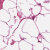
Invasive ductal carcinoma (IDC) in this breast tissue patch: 0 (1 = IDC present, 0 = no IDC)